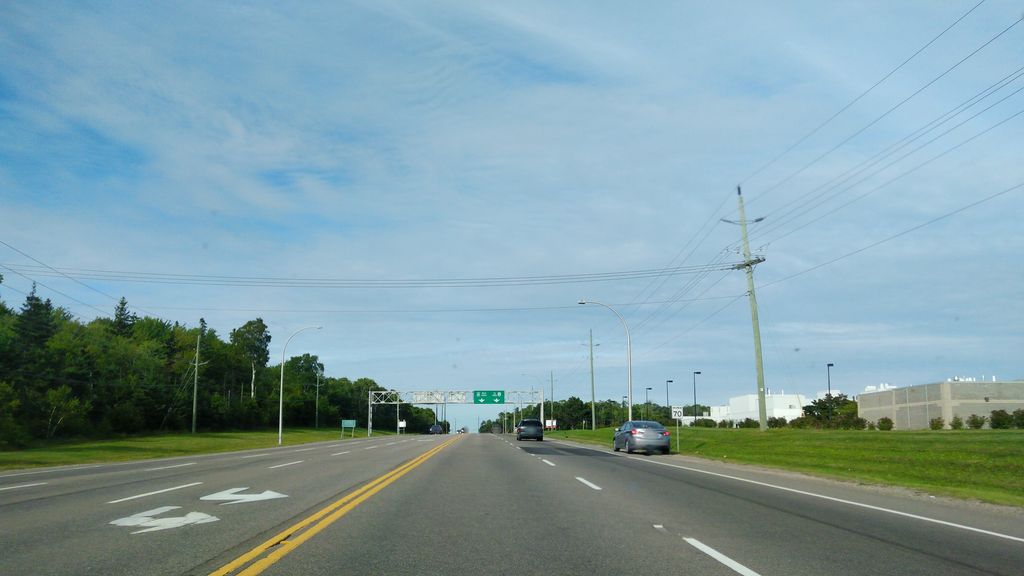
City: charlottetown